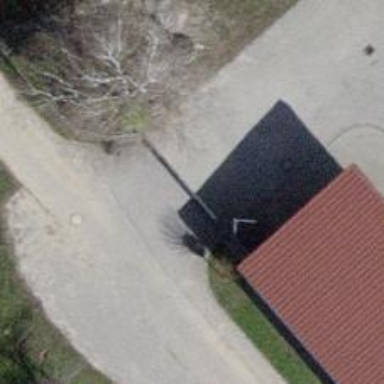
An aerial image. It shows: Gate.